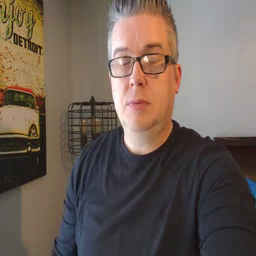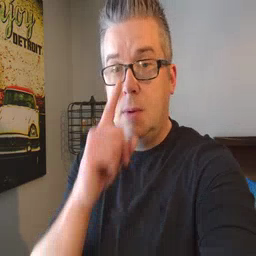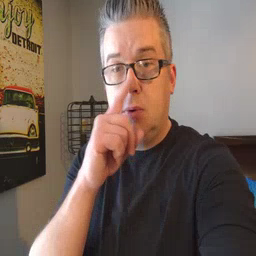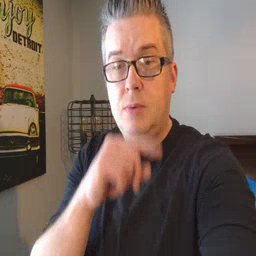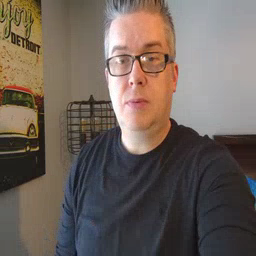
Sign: mouse